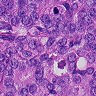
Metastatic tissue present: yes